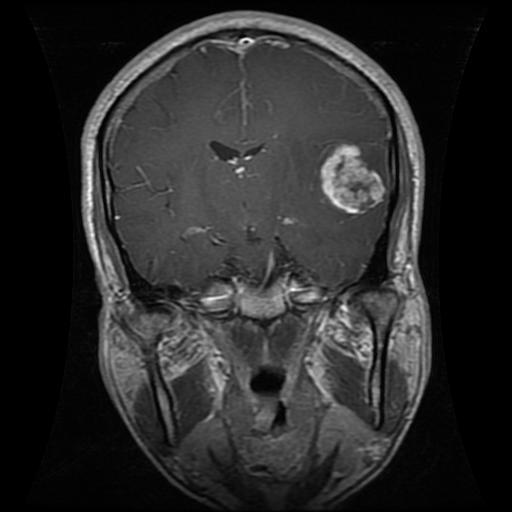
Label: glioma